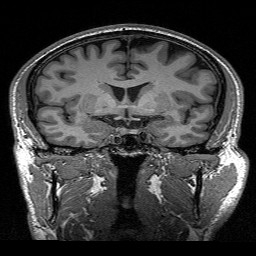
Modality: T1w
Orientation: sagittal
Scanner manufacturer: siemens
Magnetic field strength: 3 T